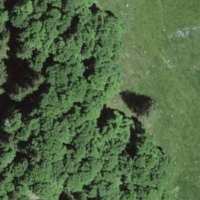
EUNIS habitat code: 23
Species observed at this site:
Primula veris